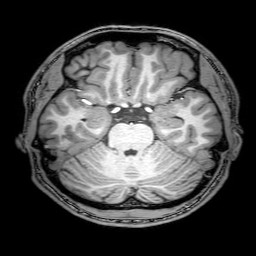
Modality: T1w
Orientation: coronal
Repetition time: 0.00828 s
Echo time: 0.00388 s